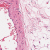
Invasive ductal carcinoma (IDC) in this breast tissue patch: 0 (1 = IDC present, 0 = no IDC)